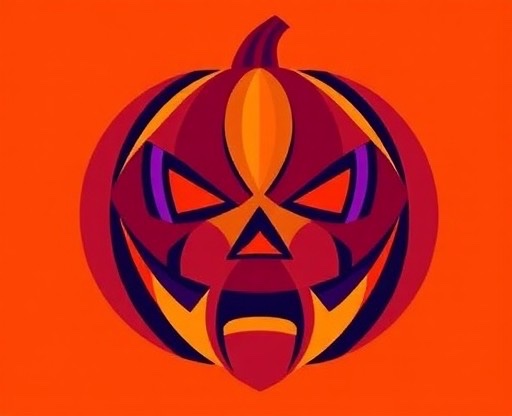
Category: Halloween